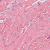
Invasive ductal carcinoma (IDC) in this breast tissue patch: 0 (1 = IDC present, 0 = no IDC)